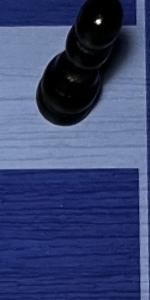
Label: Empty